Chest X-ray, PA view. Patient: 50 years old, sex M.
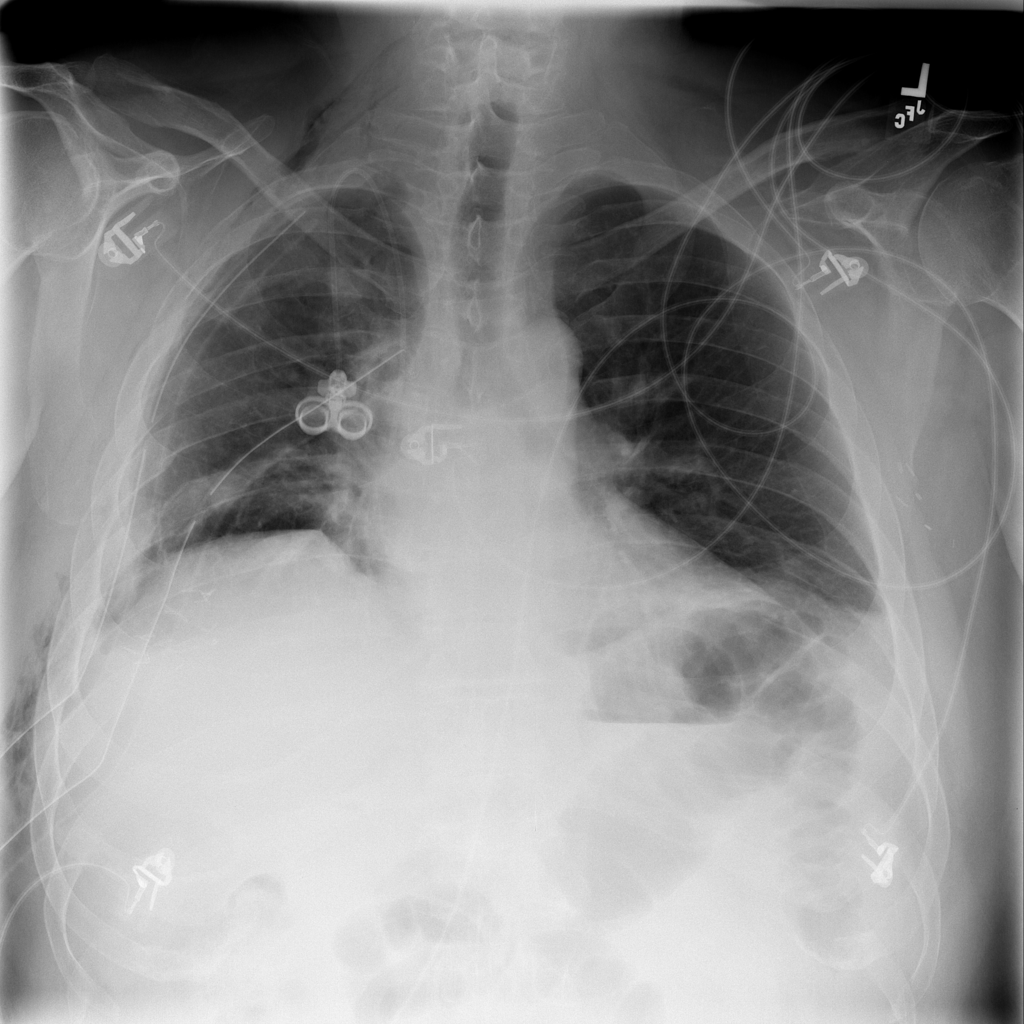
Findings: No Finding